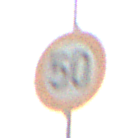
Verkehrszeichen: Geschwindigkeit50
Umgebung: Outdoor, Nature
Tageszeit: MorningAfternoon
Wetter: PartlyCloudy
Licht: Natural
Jahreszeit: Winter
Kontrast: MediumContrast